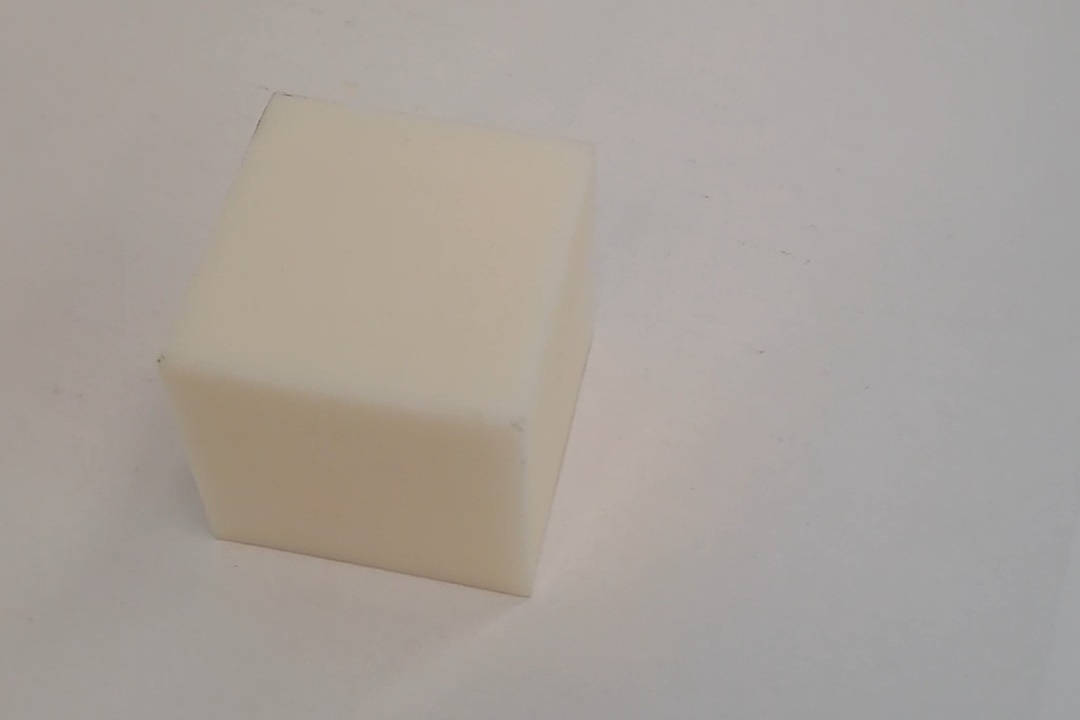
Label: Cuboid